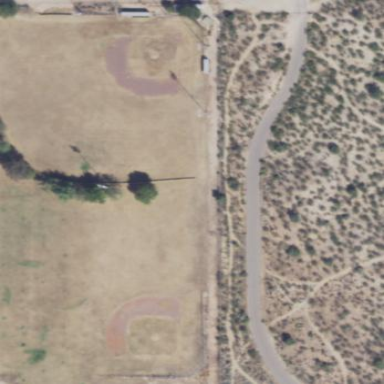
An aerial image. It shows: Baseball pitch for leisure land activities.